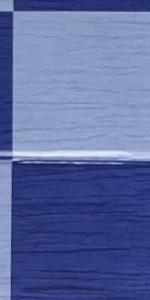
Label: Empty